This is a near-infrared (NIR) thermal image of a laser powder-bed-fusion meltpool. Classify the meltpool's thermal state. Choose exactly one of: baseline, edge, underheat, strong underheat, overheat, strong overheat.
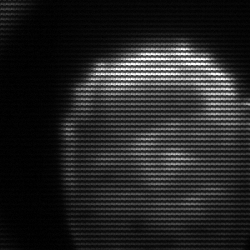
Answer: edge